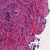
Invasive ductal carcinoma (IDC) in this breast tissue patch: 0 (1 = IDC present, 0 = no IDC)